Question: I have copied and pasted the entire project file from my desktop to my laptop but I am unable to import the project back into android studio on my laptop. Both are running the latest android studio version 130.737825.
I thought I would need to export the project first from my desktop and then import it on my laptop but I cannot find the export option.
The steps done to import:
1) File > import project
2) Find and select root of specified project
3) Next > select "import project form external model" with "Gradle" selected.
4) Leave everything as default and press finish.
5) I get the error below.
I tested the same process but with a test application that was created on the laptop and it was able to import the project perfectly fine after I closed it and removed it from the directory it was built in.
Any pointers to how I would get about this would be great. I haven't had much experience with ADT as I just jumped into Android Studio even though it's in it's infancy stage.

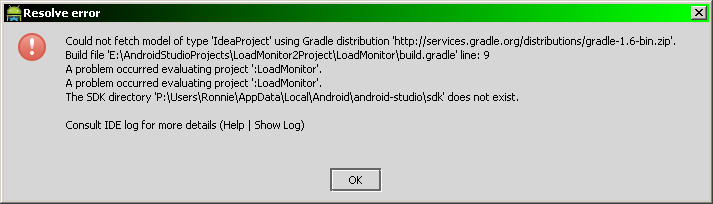
Answer: Your this message carefully its clearly mention your see the second last line
first you should configure your SDK properly then import android project.